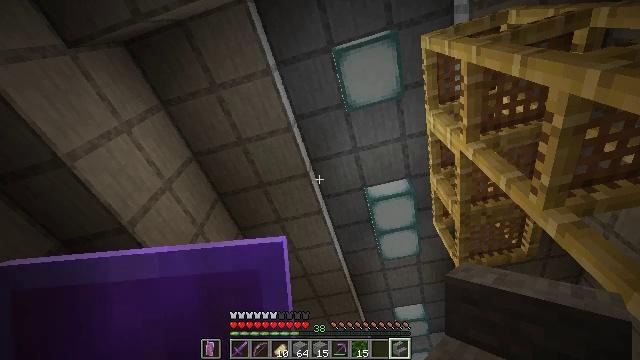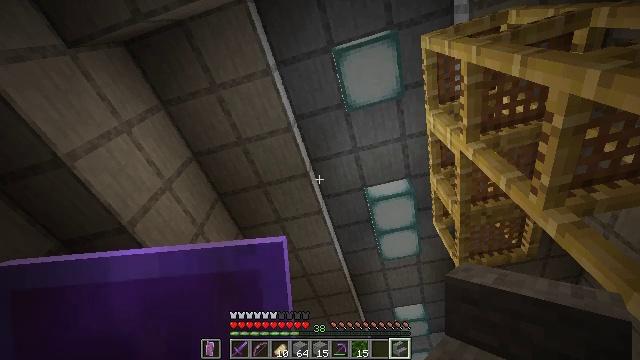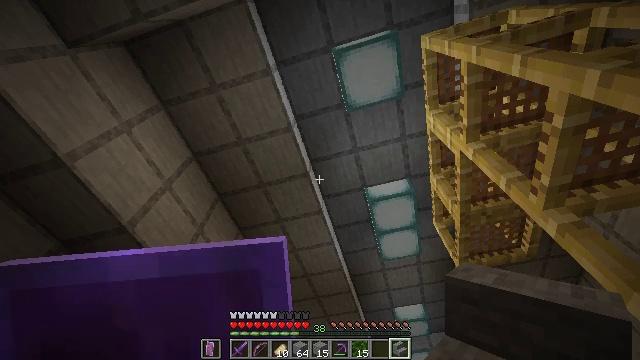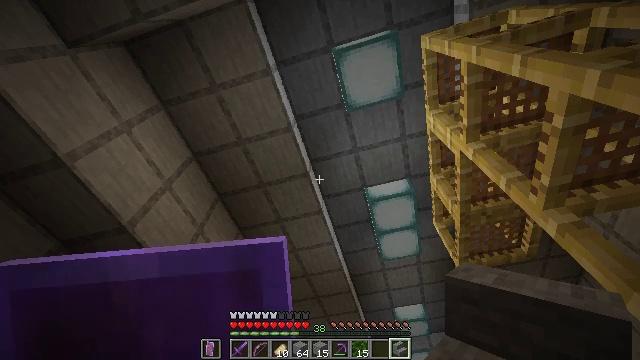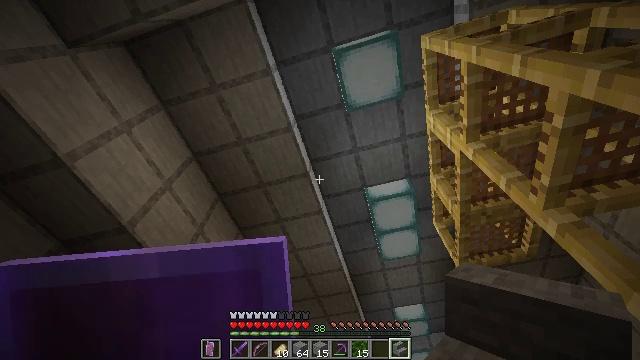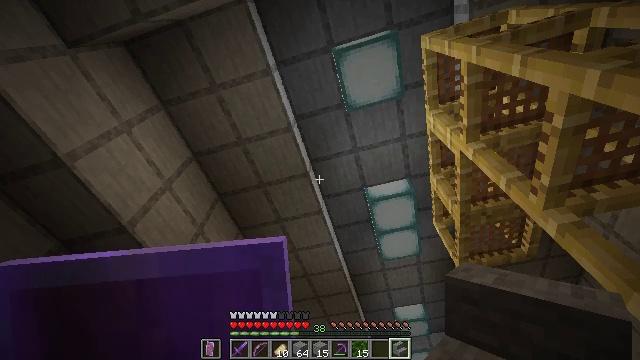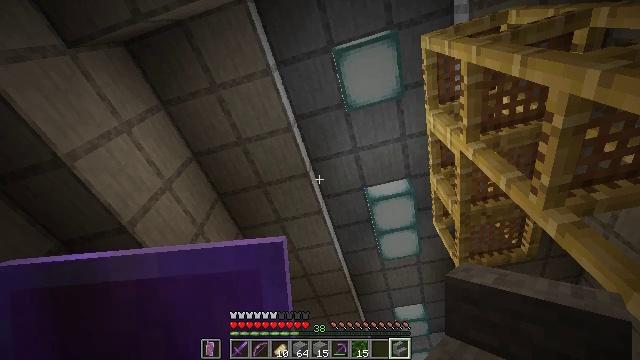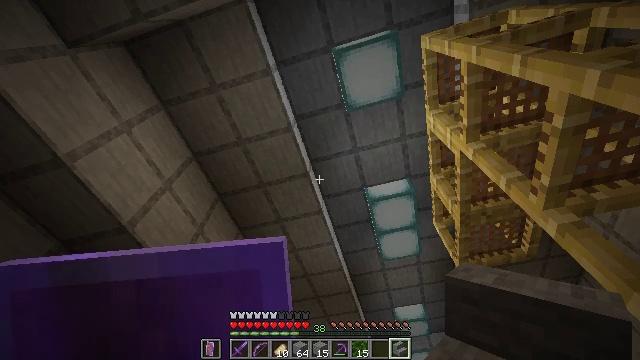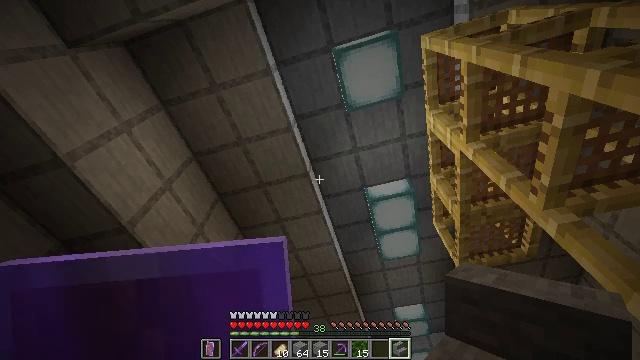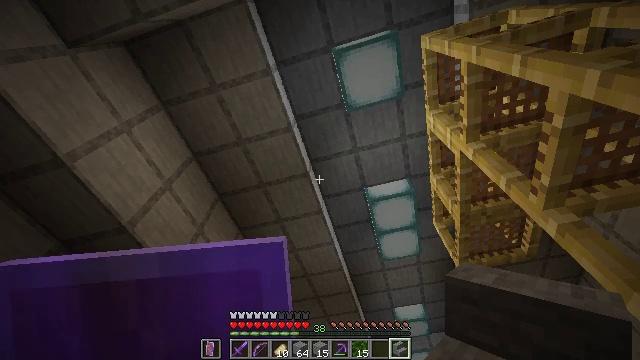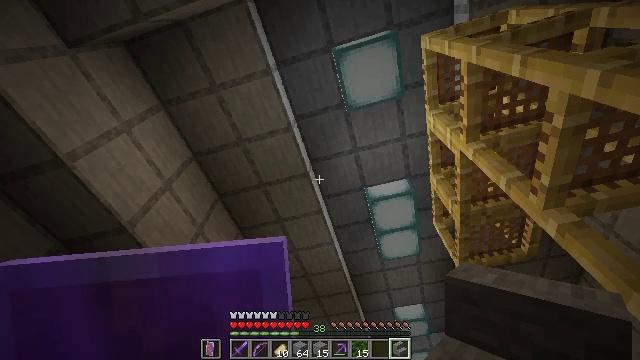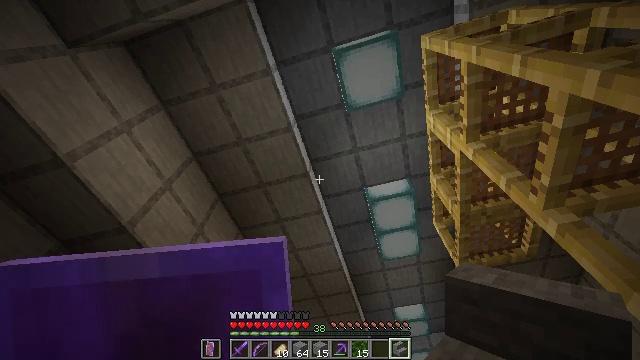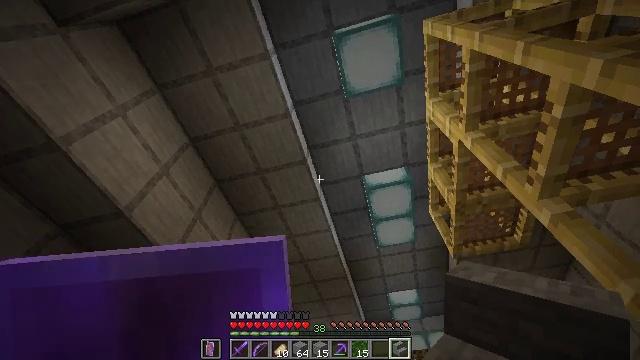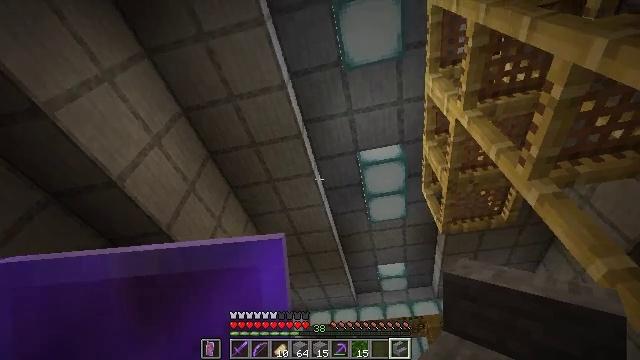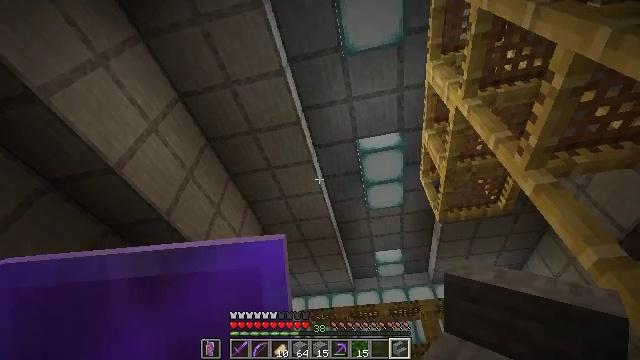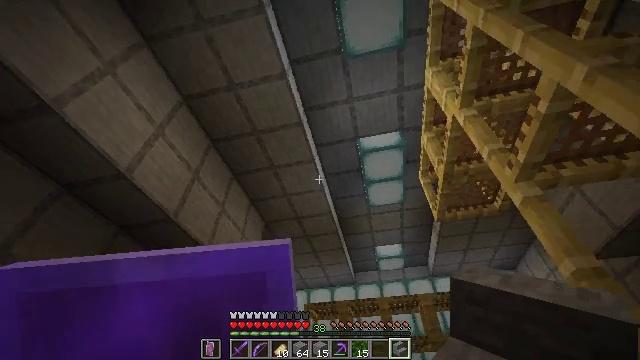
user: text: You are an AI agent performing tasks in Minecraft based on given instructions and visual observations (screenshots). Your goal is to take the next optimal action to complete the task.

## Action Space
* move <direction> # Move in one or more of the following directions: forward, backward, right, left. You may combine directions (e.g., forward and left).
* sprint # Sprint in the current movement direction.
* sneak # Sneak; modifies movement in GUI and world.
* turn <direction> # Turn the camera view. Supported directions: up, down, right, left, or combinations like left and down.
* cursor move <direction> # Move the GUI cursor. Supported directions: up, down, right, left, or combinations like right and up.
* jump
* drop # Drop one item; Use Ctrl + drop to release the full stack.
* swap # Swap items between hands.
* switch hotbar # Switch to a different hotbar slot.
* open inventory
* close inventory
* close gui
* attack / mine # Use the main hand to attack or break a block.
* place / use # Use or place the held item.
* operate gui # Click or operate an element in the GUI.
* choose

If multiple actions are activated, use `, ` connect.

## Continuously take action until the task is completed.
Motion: motion action
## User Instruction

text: Collect the sea lantern for its light.
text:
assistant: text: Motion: no_op
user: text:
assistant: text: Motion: no_op
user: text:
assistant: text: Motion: no_op
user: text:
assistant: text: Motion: no_op
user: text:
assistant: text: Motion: no_op
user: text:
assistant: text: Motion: no_op
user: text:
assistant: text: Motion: no_op
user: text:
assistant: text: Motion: no_op
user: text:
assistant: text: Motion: no_op
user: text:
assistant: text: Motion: no_op
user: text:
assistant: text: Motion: no_op
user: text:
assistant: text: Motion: turn down
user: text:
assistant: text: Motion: turn right and down
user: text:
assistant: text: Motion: move back, turn down
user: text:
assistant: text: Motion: move back, turn down
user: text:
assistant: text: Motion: move back, turn down
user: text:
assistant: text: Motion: move back, turn down
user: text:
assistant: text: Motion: move back
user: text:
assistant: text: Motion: move back
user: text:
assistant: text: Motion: move back, turn left and down
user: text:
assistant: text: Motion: move back, turn down
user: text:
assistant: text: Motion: move back, turn down
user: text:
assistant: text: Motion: move back, turn down
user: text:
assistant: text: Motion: move back, turn down
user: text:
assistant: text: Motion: move back, turn down
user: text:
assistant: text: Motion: move back, turn down
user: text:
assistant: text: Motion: move back, turn down
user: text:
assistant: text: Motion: no_op
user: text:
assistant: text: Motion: no_op
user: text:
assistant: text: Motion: no_op